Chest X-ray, AP view. Patient: 31 years old, sex F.
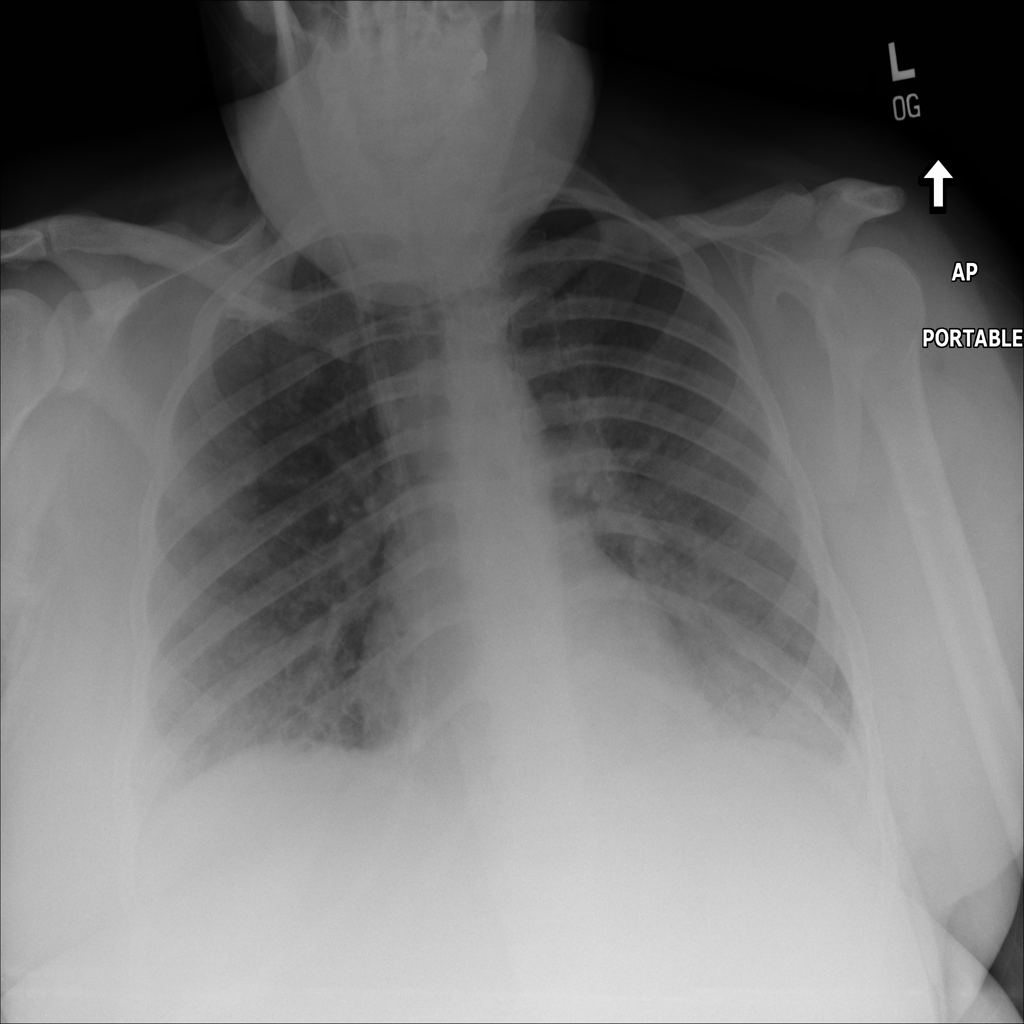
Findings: Edema, Infiltration